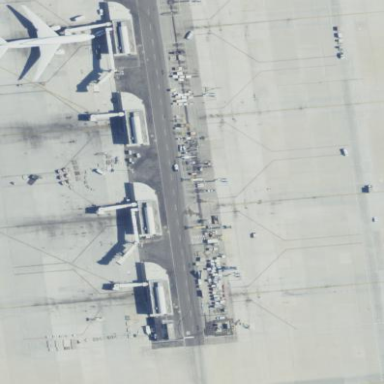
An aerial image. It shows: Apron at the airport.